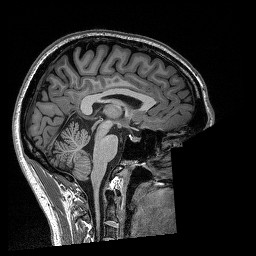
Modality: T1w
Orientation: sagittal